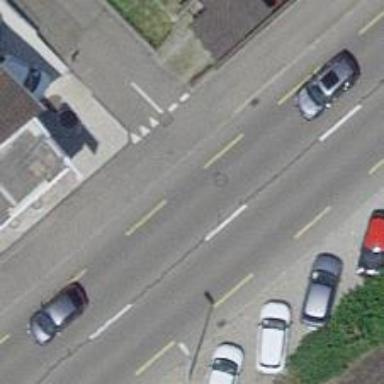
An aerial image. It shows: Unmarked road crossing.